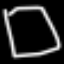
Label: square